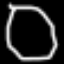
Label: octagon